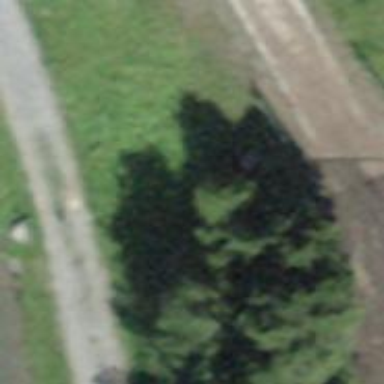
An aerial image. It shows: Bench.